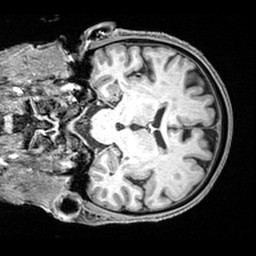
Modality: T1w
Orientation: coronal
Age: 70
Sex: male
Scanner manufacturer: siemens
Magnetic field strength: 3 T
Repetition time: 2.4 s
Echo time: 0.0022 s